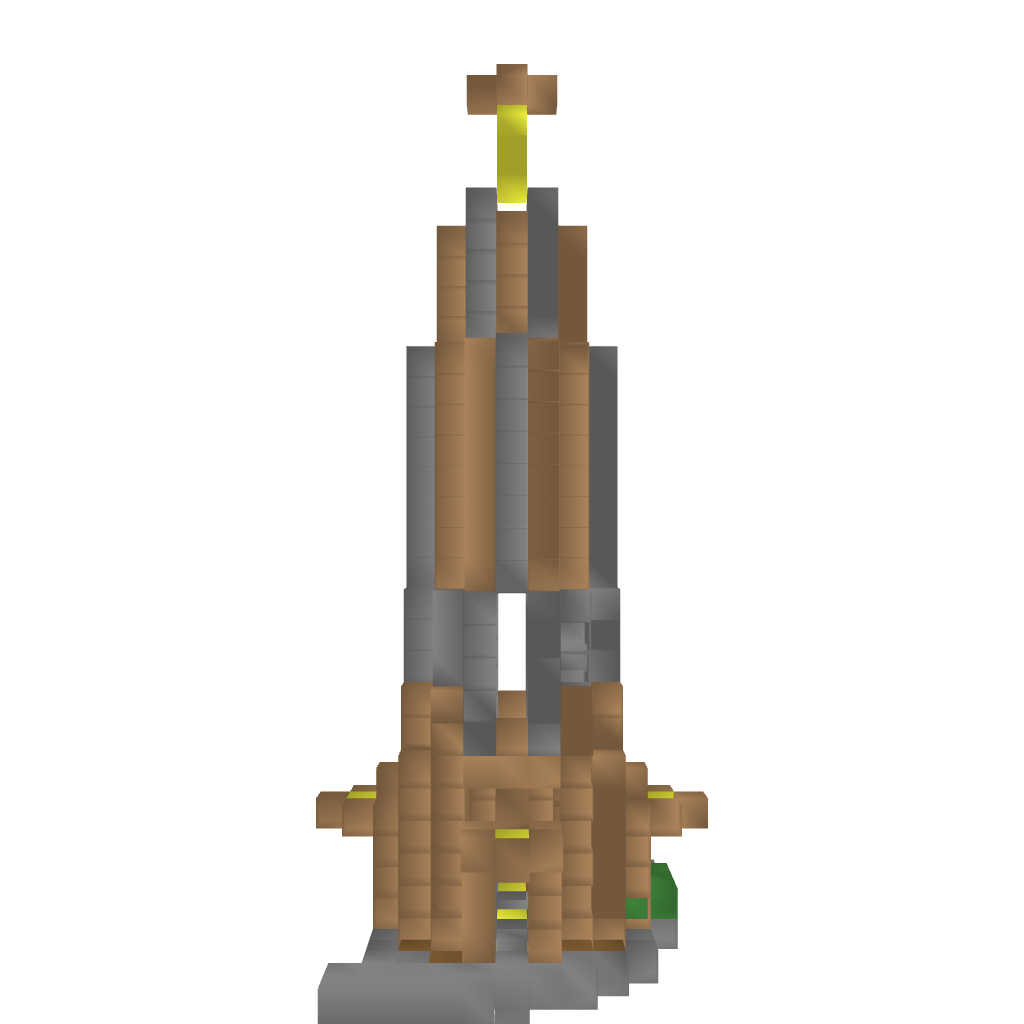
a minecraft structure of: White Tower good quality